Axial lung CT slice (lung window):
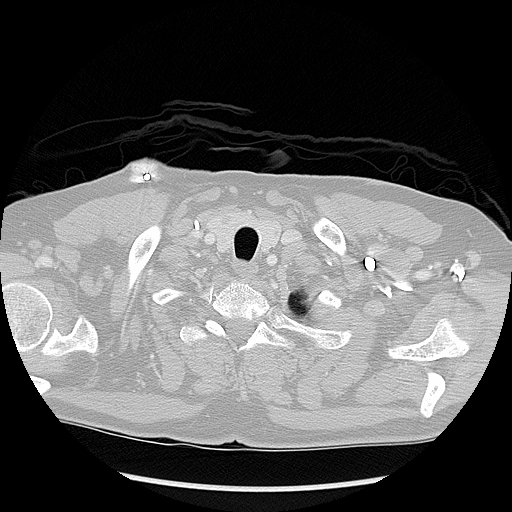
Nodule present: no